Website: macys
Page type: payment
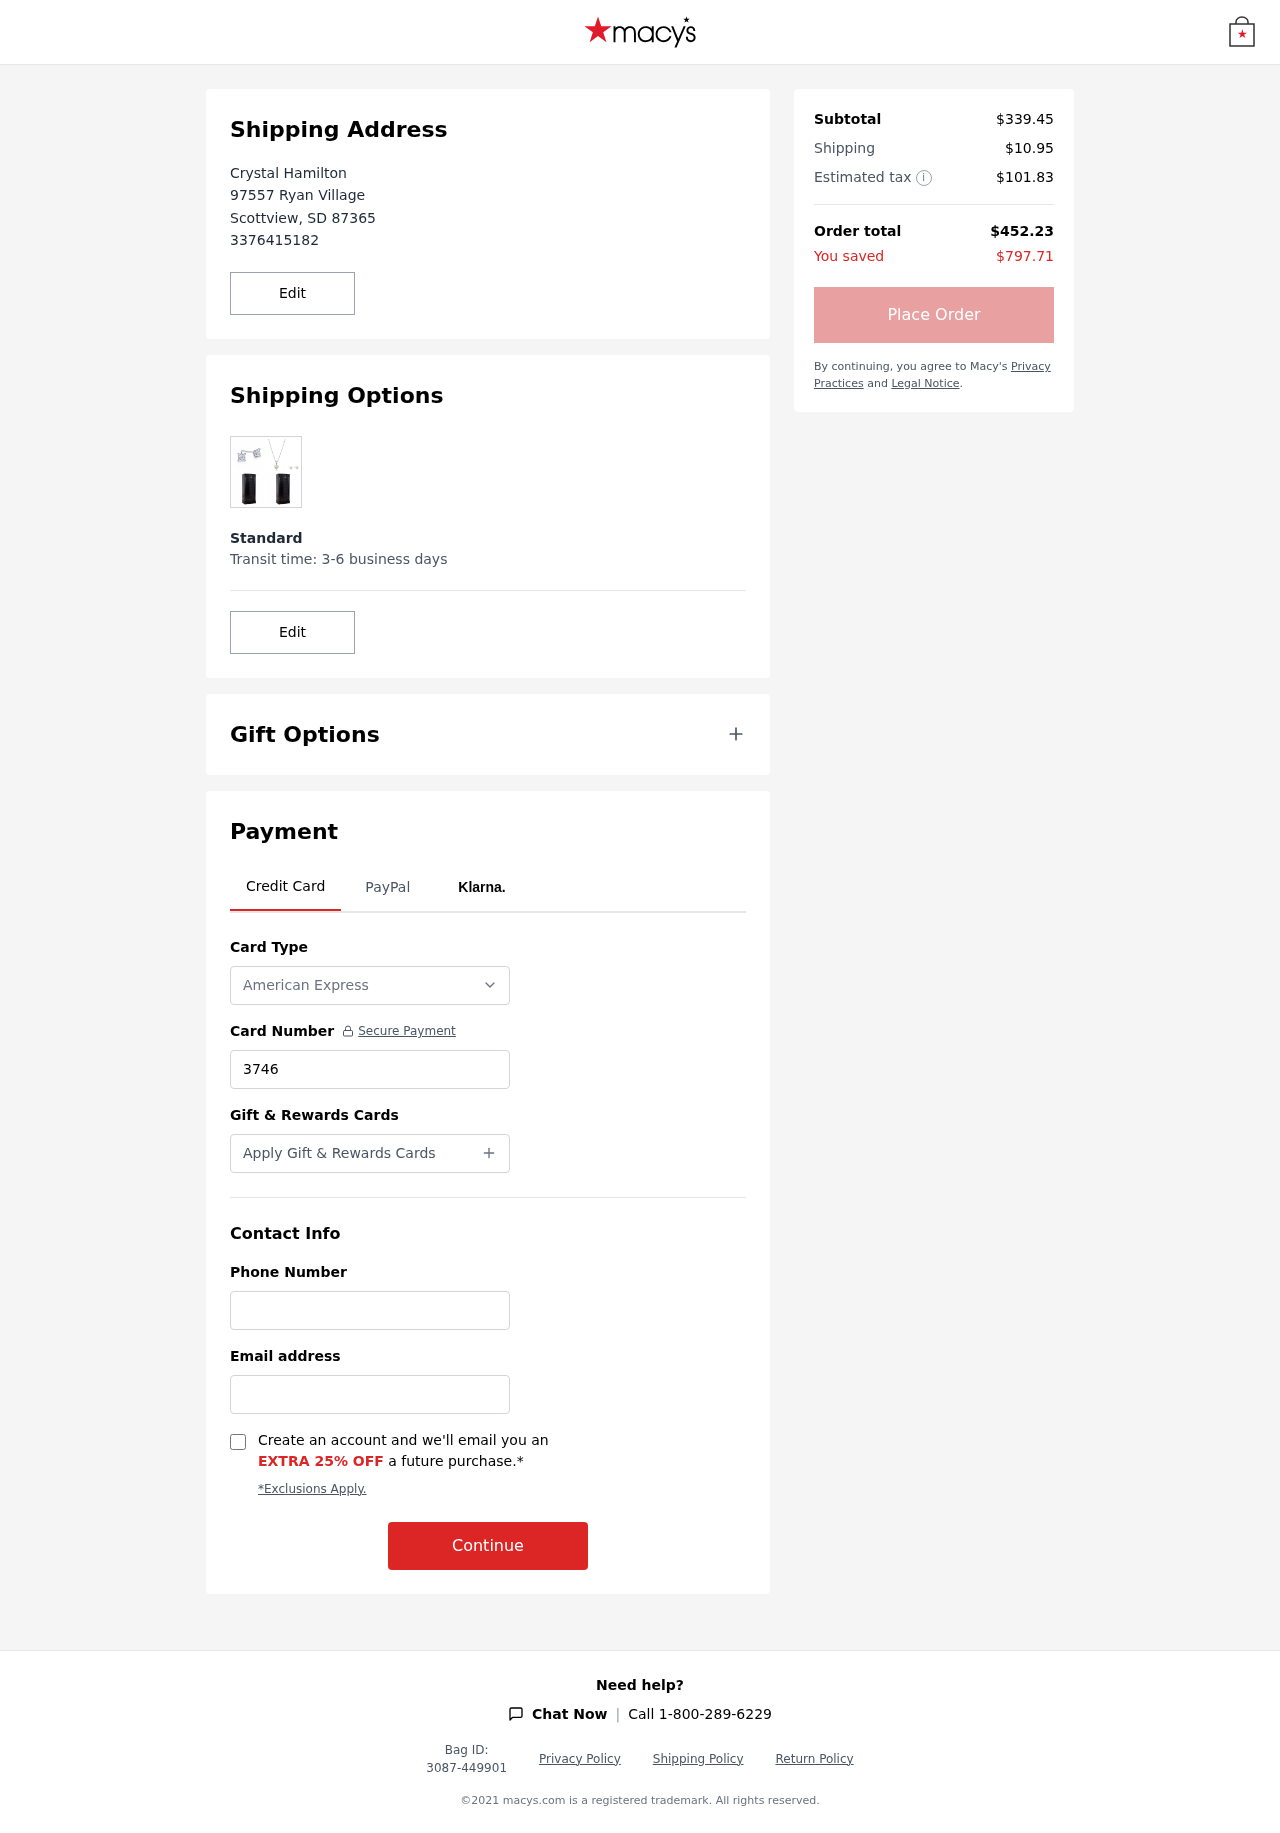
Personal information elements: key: PII_CARD_NUMBER
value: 3746 2113 7043 346
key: PII_CARD_TYPE
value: American Express
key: PII_CITY
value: Scottview
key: PII_EMAIL
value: crystal_hamilton@yahoo.com
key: PII_FULLNAME
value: Crystal Hamilton
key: PII_PHONE
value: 3376415182
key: PII_PHONE_ALT
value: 9247317799
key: PII_POSTCODE
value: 87365
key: PII_STATE_ABBR
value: SD
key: PII_STREET
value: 97557 Ryan Village
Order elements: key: ORDER_SUBTOTAL
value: $339.45
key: ORDER_SHIPPING_COST
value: $10.95
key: ORDER_TAX
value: $101.83
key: ORDER_TOTAL
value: $452.23
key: ORDER_SAVINGS
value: $797.71